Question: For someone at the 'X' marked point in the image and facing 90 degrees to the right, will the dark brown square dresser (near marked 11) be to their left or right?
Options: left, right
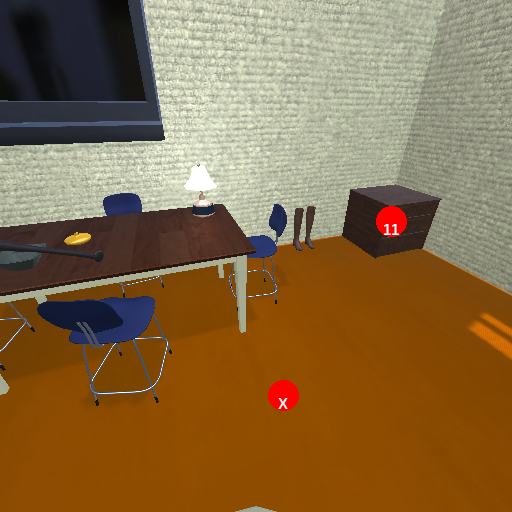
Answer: left